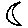
Label: moon